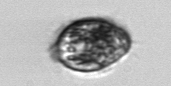
Label: Pleuronema